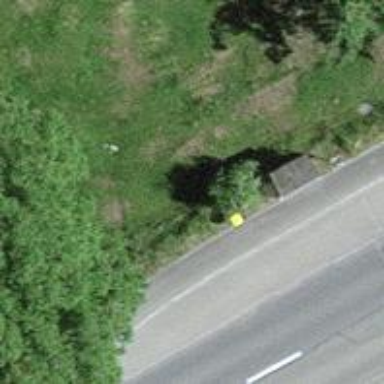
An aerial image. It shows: Bus stop with platform for public transport.